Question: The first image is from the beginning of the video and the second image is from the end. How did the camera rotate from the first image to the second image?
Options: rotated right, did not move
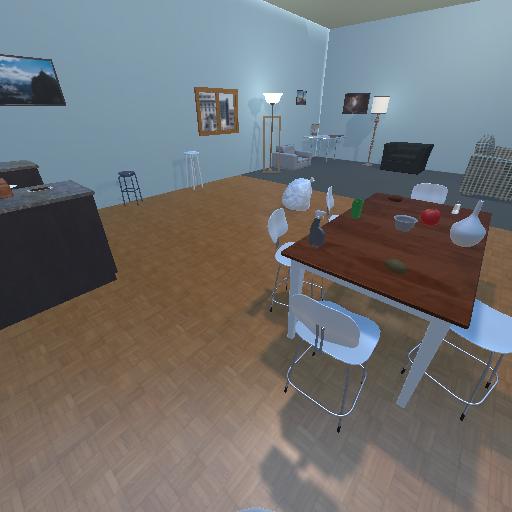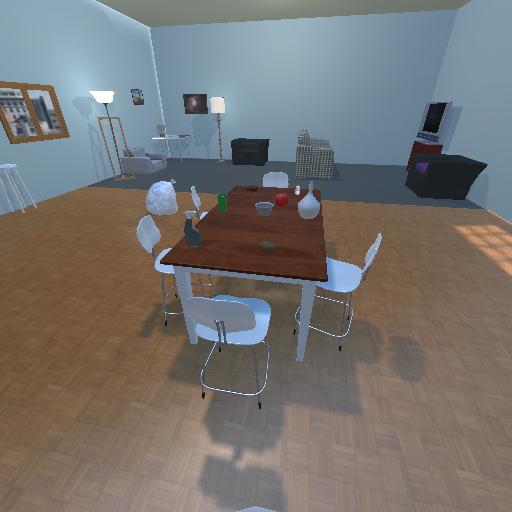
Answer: rotated right